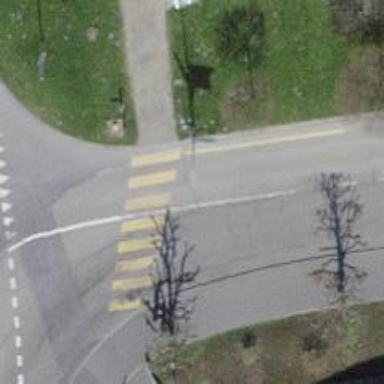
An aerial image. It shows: Kerb serving as barrier.